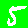
Digit: 5